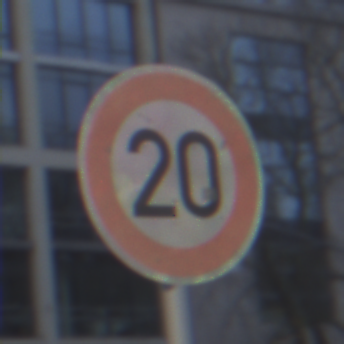
Verkehrszeichen: Geschwindigkeit20
Umgebung: Outdoor, Urban
Tageszeit: SunriseSunset
Wetter: PartlyCloudy
Licht: Natural
Jahreszeit: NotSpecified
Kontrast: LowContrast